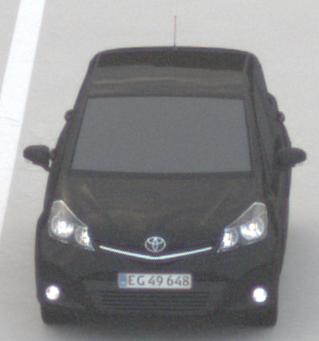
Make: Toyota
Model: Yaris 1.0
Detailed model: Yaris (XP9)
Model produced from: 2009/01
Model produced until: 2010/10
Doors: 3
Color: black
Road condition: dry road
Daytime: morning or afternoon
Contrast: low contrast